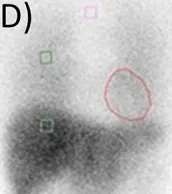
Case 2 images. (D) Cardiac [123I]-metaiodobenzylguanidine scintigraphy. Heart-to-mediastinum ratios were 3.90 and 4.28 in early and delayed phases, respectively. The washout ratio was 26.0.
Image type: radiology (scintigraphy)